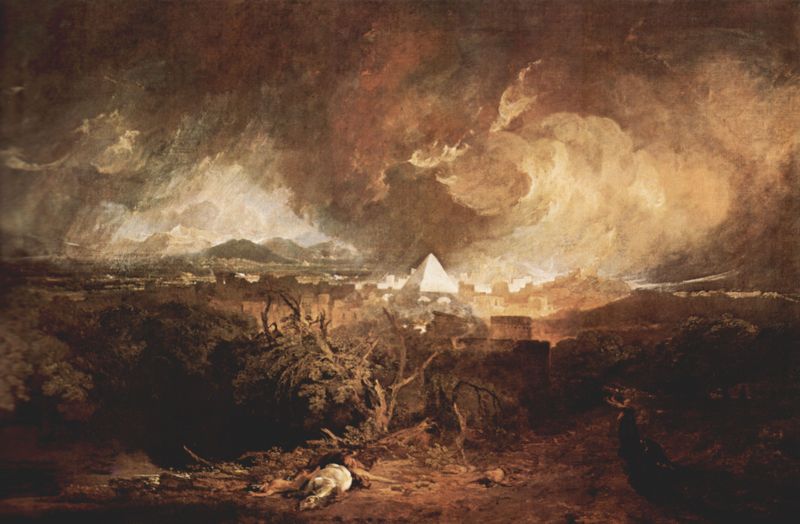
Titel: Die fünfte Plage von Ägypten (Die Pest)
Künstler: William Turner
Standort: Indianapolis (Indiana)
Institution: Indianapolis Museum of Art
Schlagwörter: baum, berg, blau, dunkel, feuer, gemälde, gewitter, himmel, mann, schatten, weiß, wolken, bäume, grün, landschaft, menschen, ocker, sand, stadt, äste, abend, bewegung, braun, frau, grau, hell, holz, licht, schwarz, vordergrund, gebäude, haus, rot, tier, weg, wolke, beige, bibel, böse, leiche, mensch, tod, tot, trauer, öl, erde, horizont, häuser, hügel, natur, strauch, weite, wind, busch, büsche, rauch, sonne, pflanze, pflanzen, rosa, wald, pferd, düster, ort, berge, gebirge, wüste, mauer, schlucht, drehen, angst, brand, sturm, stürmisch, turner, untergang, unwetter, wetter, wild, zerstörung, finster, brun, leuchten, regen, hell dunkel, moses, türme, brennen, flammen, strahlen, wirbel, schimmel, schein, landschaftsbild, sterben, ross, apokalypse, blitz, geäst, dramatisch, dramatik, flehen, historienmalerei, stadtmauer, atmosphäre, pyramide, donner, rötel, plage, asche, einhorn, verwüstung, ägypten, sandsturm, kadaver, fluch, hagel, horizon, pyramiden, unheil, william turner, pest, staubwolke, natut, wirbelsturm, stadtbrand, totes pferd, 19.jh, wolkel, pferdeleiche, berge7, pferdekadaver